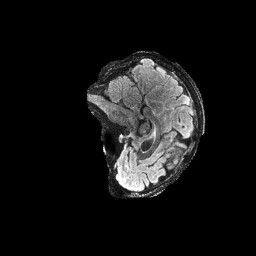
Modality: FLAIR
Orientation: sagittal
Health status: ill
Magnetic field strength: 3 T